Question: I am trying to build a DBPSK demodulator using Simulink and Xilinx blockset. I calculate the Phase Difference of the Successive samples like this :

So, now I need to map these Phase Difference to Symbol 0 or 1 depending on whether the Phase difference is 0 or pi.
'''
% ----------------------------------------
% | Bit input | Phase change (+j*pi) |
% ----------------------------------------
% | 0 | 0 |
% ----------------------------------------
% | 1 | pi |
% ----------------------------------------
'''
I am not sure how I can do Phase to Symbol mapping in Simulink(Xilinx). BTW, here is the Matlab version :
'''
demod_symbol=abs(round(DBPSK_Signal/pi));
for i=1:length(demod_symbol)
if(demod_symbol(i)==2)
demod_symbol(i)=0;
end
end
'''
Please let me know, if my approach is correct and how to proceed further
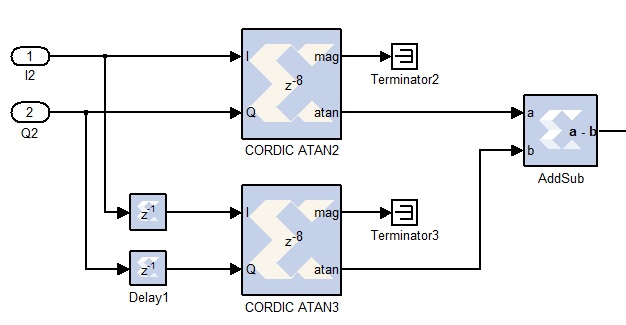
Answer: Take the output of your subtractor and feed it to a "greater-than" compare block with the other input set to pi/2. The output of that will be the bit you need.
Be aware, you'll be creating quite a lot of logic in those atan blocks - there's almost definitely a more efficient way of doing this, but it doesn't spring to mind right at this minute.